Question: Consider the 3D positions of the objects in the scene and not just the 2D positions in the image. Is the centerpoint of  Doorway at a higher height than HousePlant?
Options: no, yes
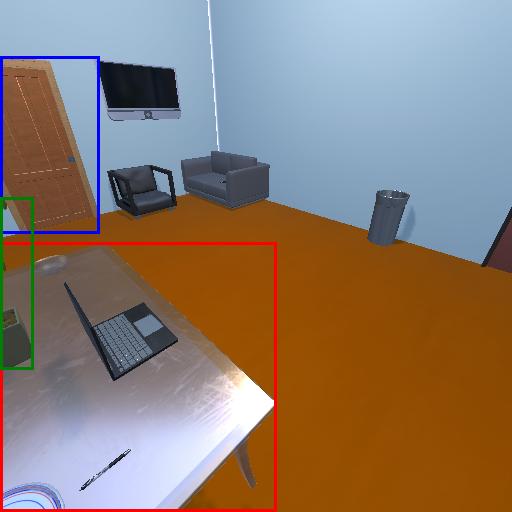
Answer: no